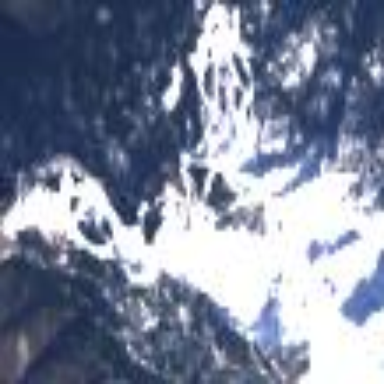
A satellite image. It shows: Area designated for winter sports.